Question: My code works it displays the listview items, but after the second instance of the function the listview gets messed up.
This is how it looks like:

Here is my code:
'''
<div id="MainPage" data-role="page" >
<div data-role="content">
<a href="#ViewPage" data-role="button" onClick="displayArray( )">RENAME</a>
</div>
</div>
<div id="ViewPage" data-role="page" >
<div data-role="header" data-position="fixed">
<a href="#MainPage" data-role="button" data-icon="back">BACK</a>
<h1>View Page</h1>
</div>
<div data-role="content">
<ul id="viewlist" data-role="listview" data-filter="true" data-filter-placeholder="Sample Contents" data-inset="true">
<!-- array contents goes here -->
</ul>
</div>
</div>
<script>
var sampleContent = new Array( );
displayArray( )
{
var data='';
for(var scan=0; scan<sampleContent.length; detect++)
{
data+='<li><a href="#">' + sampleContent[scan] + '</a></li>';
}
$("#viewlist").empty().append(data);
}
</script>
'''
What seems to be the problem? I am confused right now. Any help or advice will be gladly accepted. Thanks in advance.
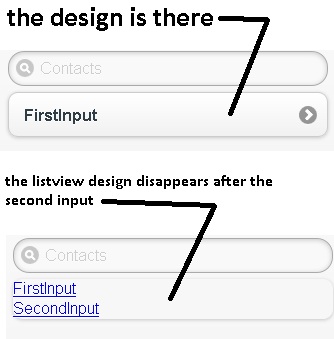
Answer: <URL>
'''
<div id="MainPage" data-role="page">
<div data-role="content"> <a href="javascript:void(0);" data-role="button" id="id1">RENAME</a>
</div>
</div>
<div id="ViewPage" data-role="page">
<div data-role="header" data-position="fixed"> <a href="#MainPage" data-role="button" data-icon="back">BACK</a>
<h1>View Page</h1>
</div>
<div data-role="content">
<ul id="viewlist" data-role="listview" data-filter="true" data-filter-placeholder="Sample Contents" data-inset="true"></ul>
</div>
</div>
'''
'''
var sampleContent = new Array();
$("#id1").click(function () {
sampleContent = [];
$.mobile.changePage("#ViewPage", {
changeHash: false
});
sampleContent.push("1");
sampleContent.push("2");
var data = '';
for (var scan = 0; scan < sampleContent.length; scan++) {
data += '<li ><a href="#">' + sampleContent[scan] + '</a></li>';
}
$("#viewlist").empty().append(data).listview('refresh');
});
'''